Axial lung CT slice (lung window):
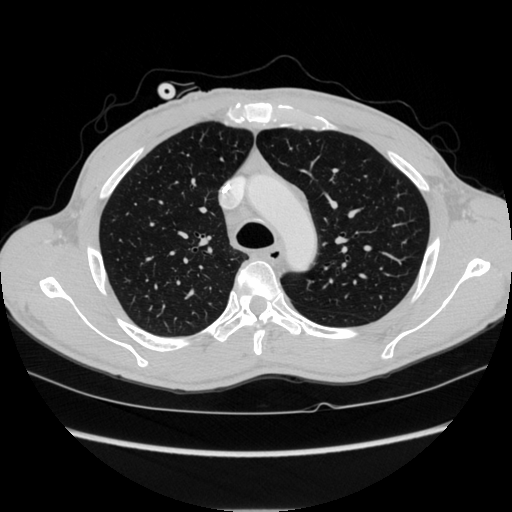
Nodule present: no